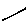
Label: line